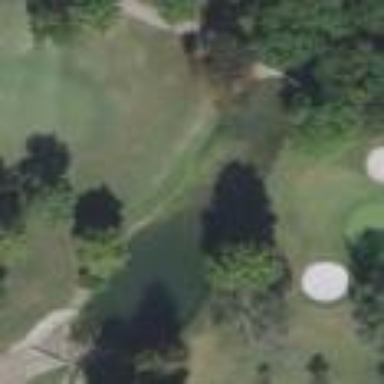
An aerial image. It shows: Picturesque scene of golf course with lateral water hazard.